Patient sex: M
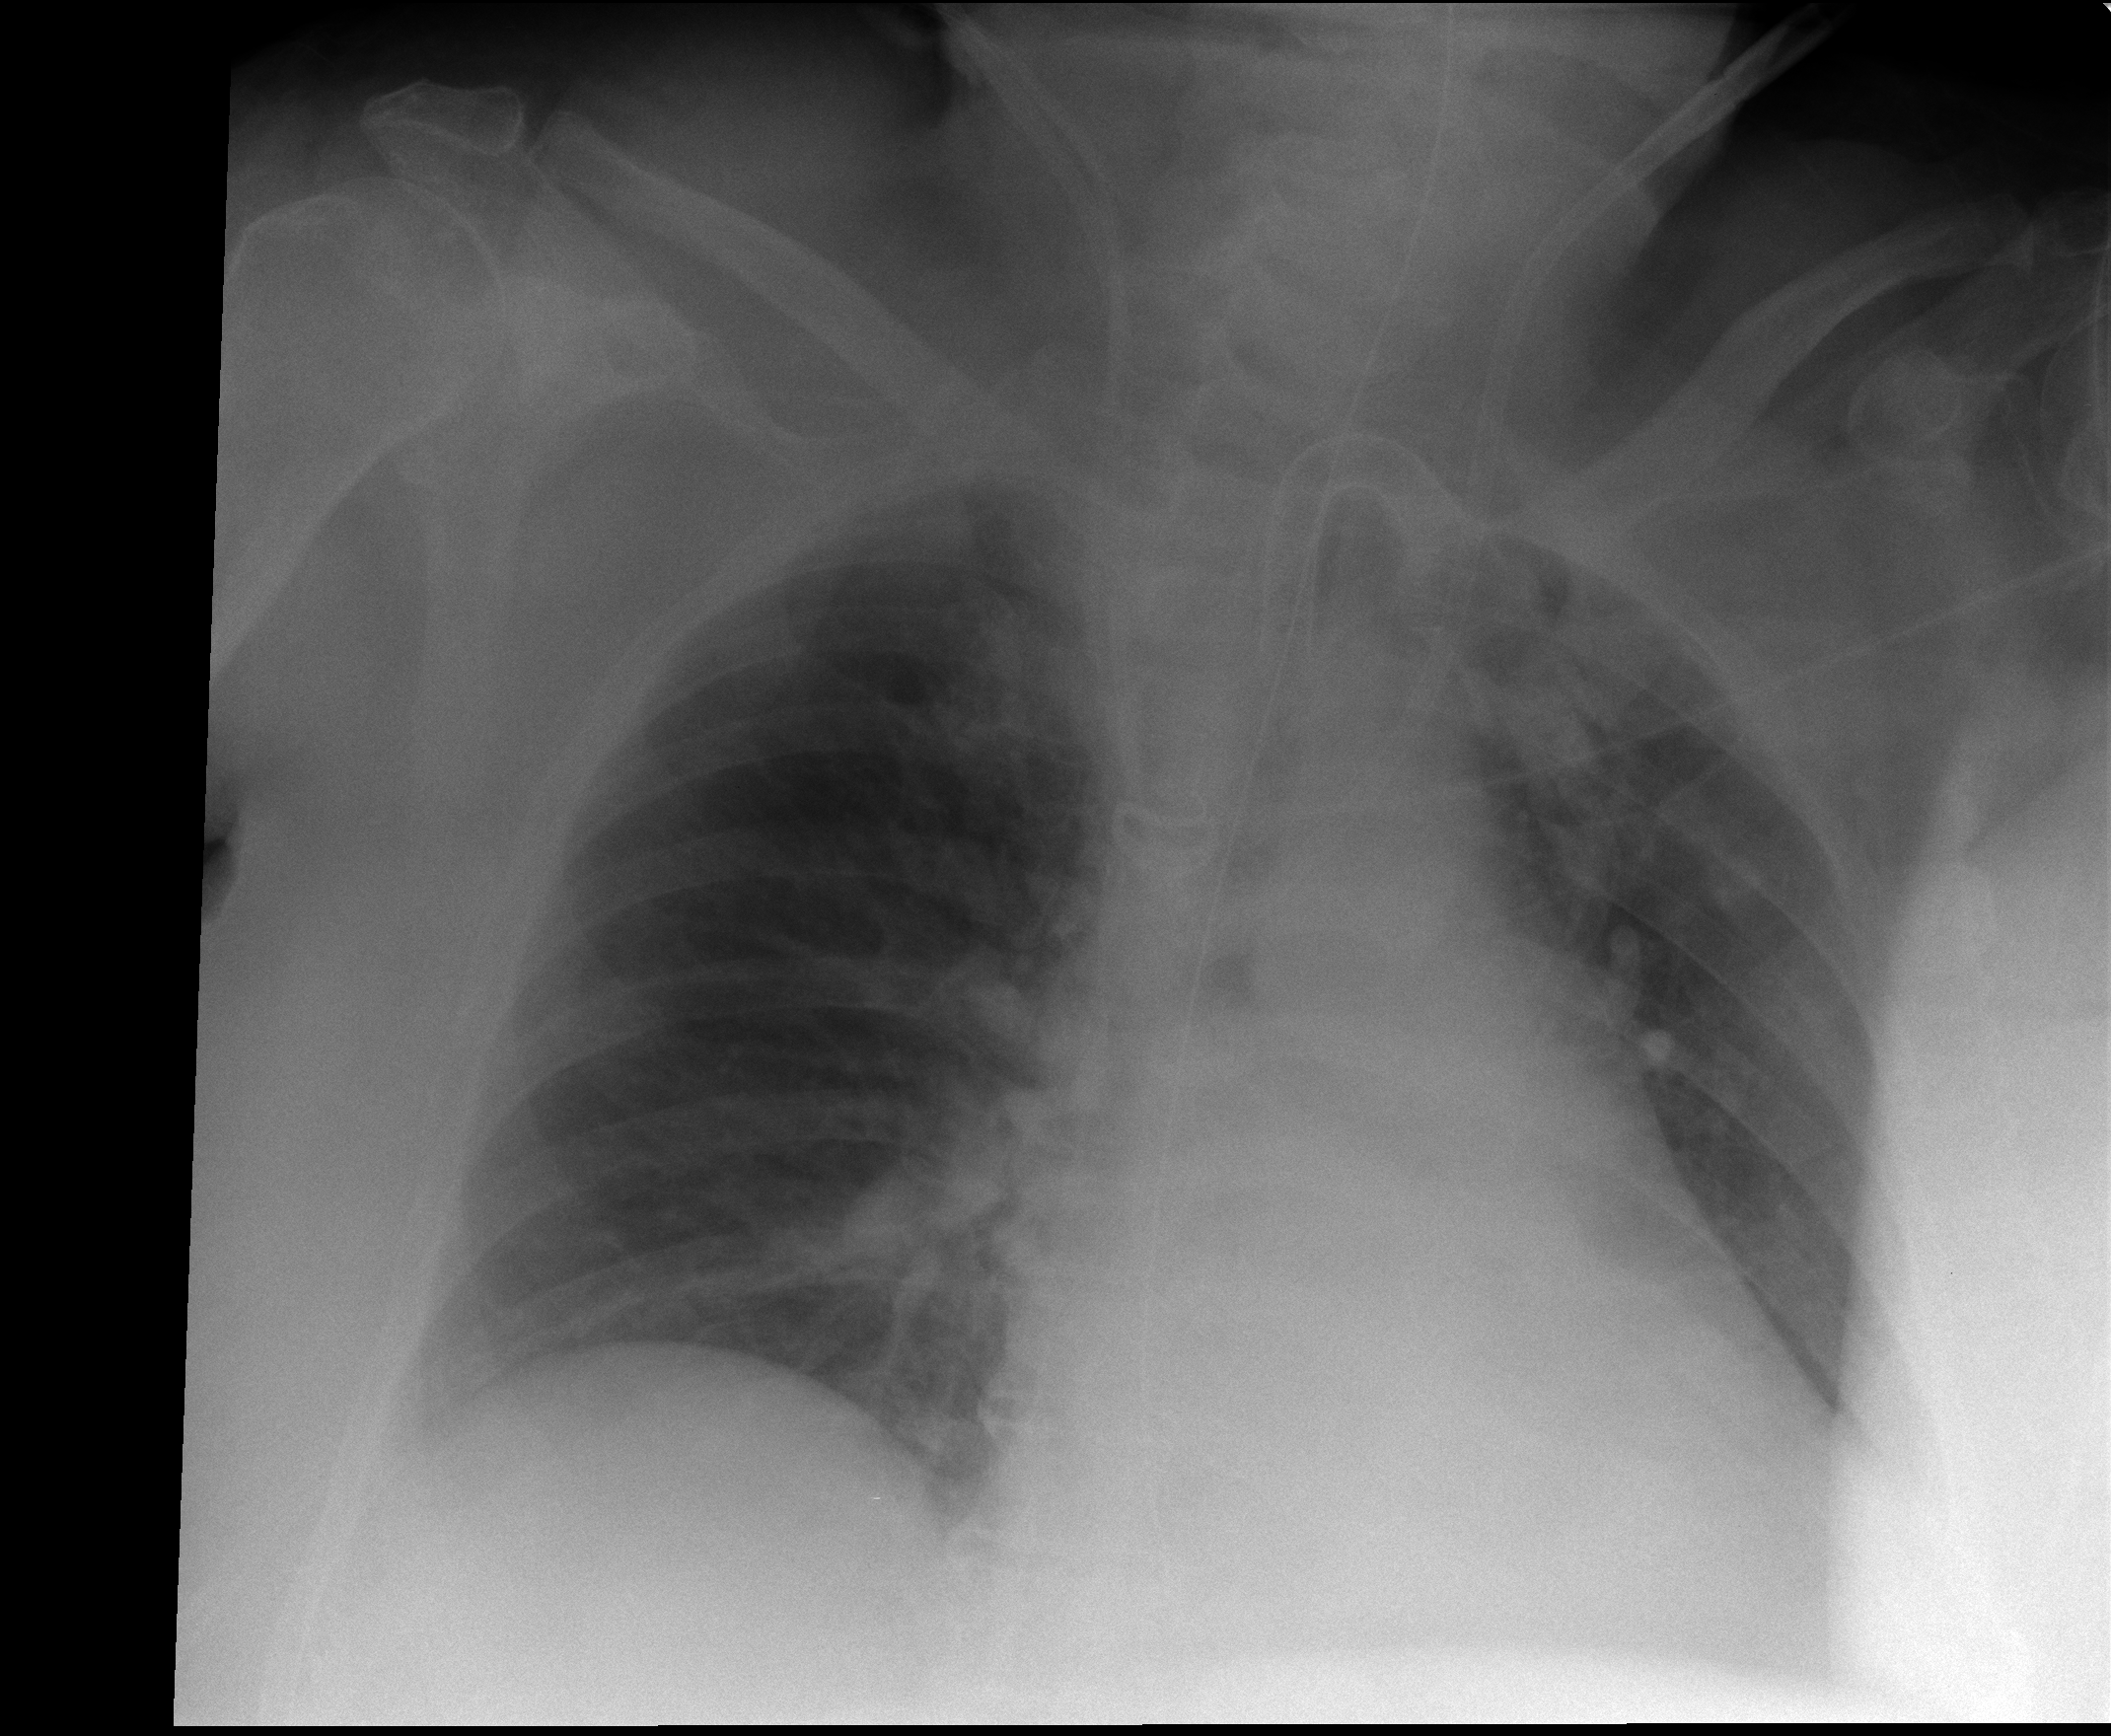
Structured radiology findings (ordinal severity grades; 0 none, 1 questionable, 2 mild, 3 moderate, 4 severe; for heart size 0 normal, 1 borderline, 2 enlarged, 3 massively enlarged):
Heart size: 2
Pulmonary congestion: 0
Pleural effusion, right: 0
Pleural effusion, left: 2
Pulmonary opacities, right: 0
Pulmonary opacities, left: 0
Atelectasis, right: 0
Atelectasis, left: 2